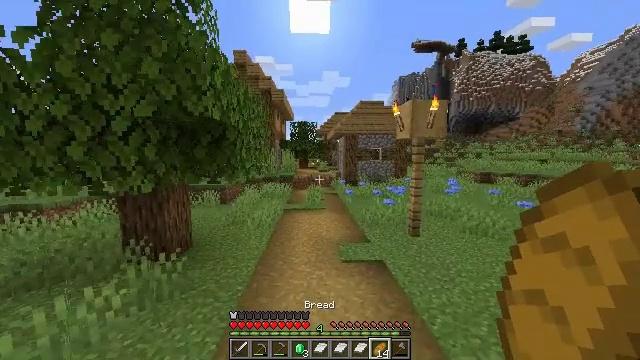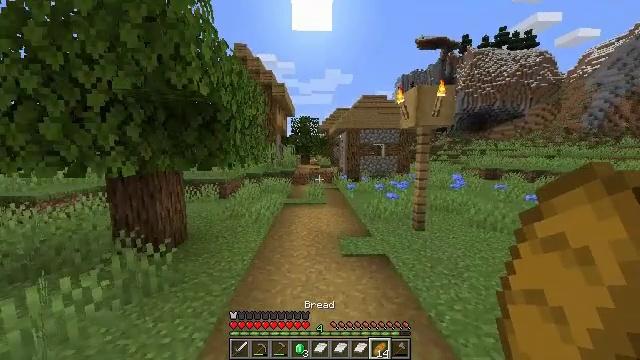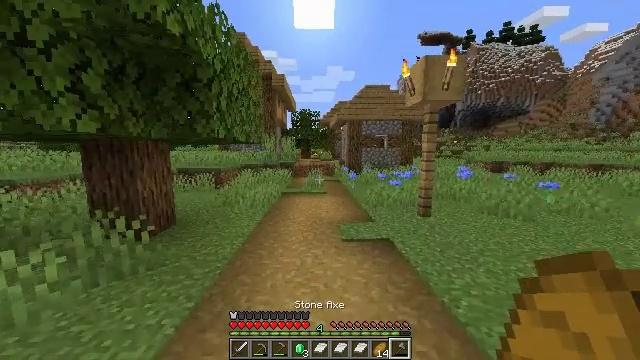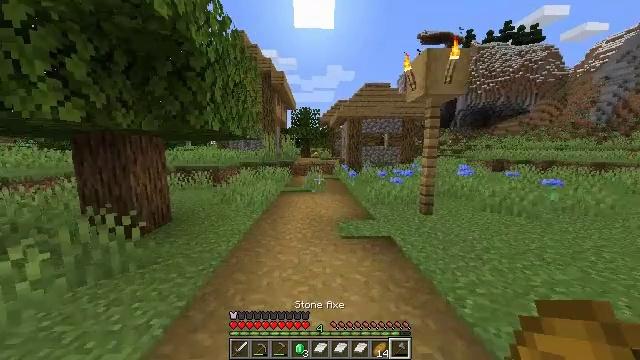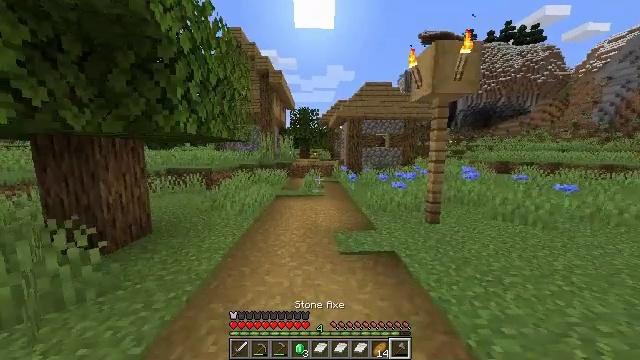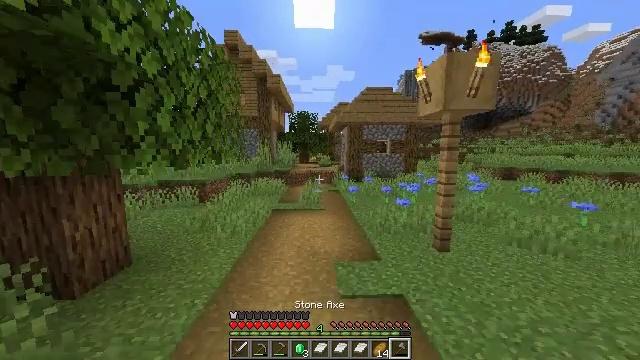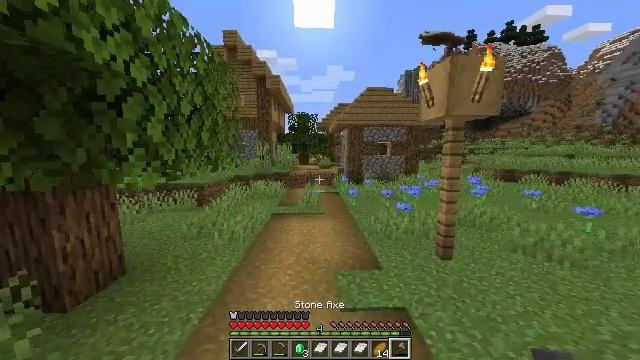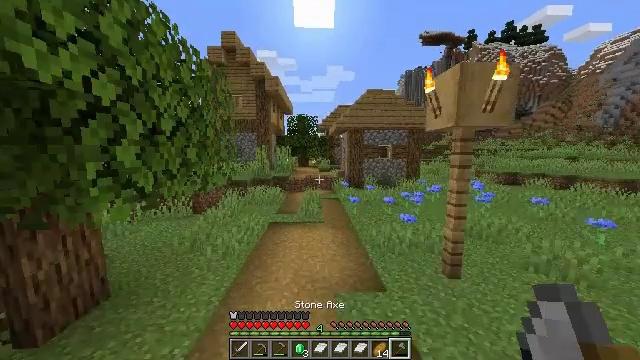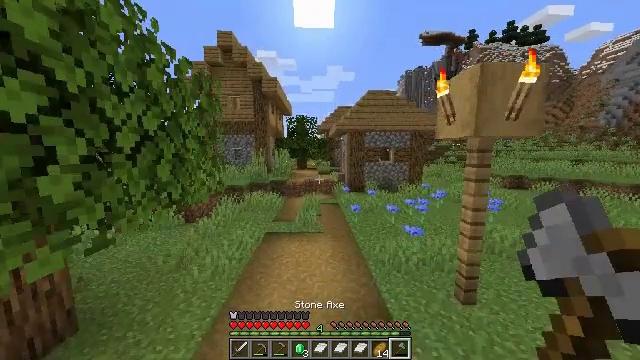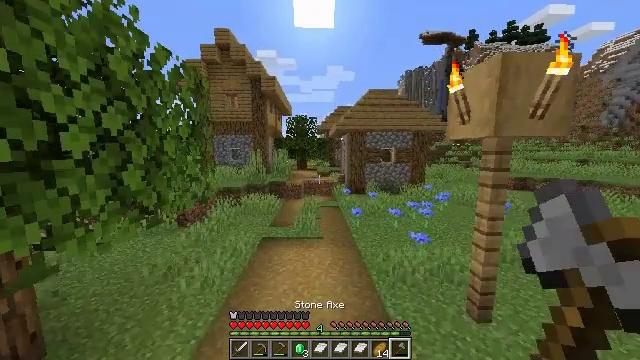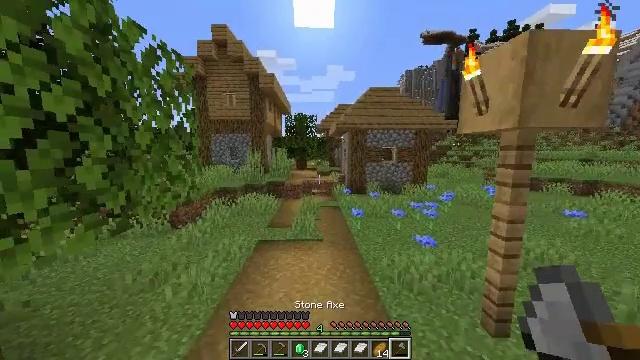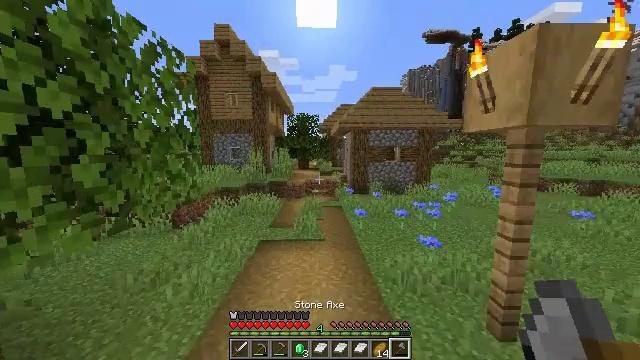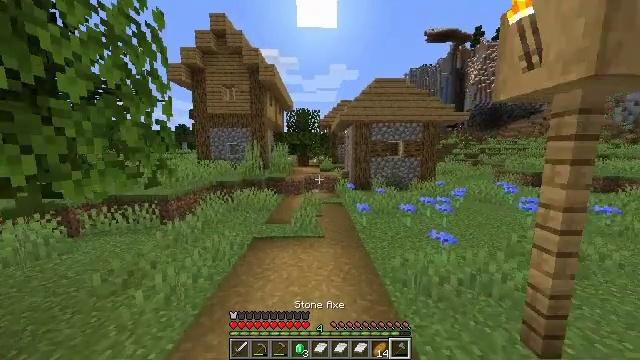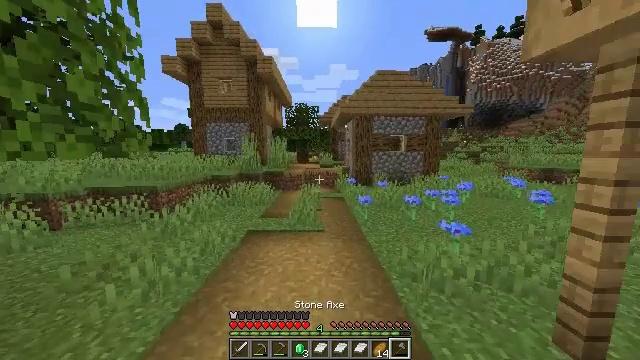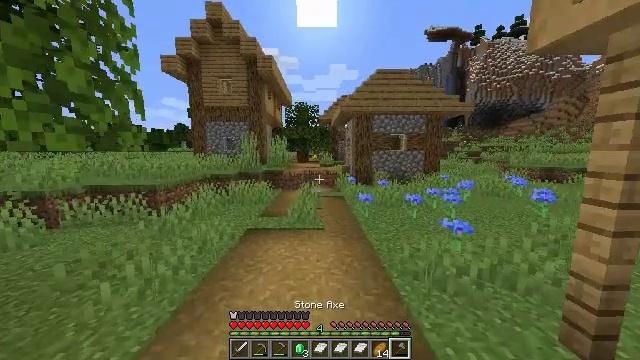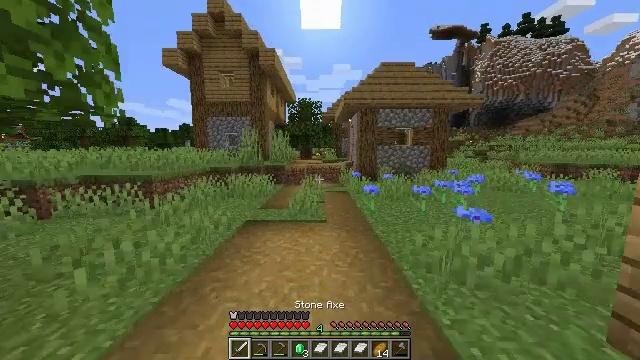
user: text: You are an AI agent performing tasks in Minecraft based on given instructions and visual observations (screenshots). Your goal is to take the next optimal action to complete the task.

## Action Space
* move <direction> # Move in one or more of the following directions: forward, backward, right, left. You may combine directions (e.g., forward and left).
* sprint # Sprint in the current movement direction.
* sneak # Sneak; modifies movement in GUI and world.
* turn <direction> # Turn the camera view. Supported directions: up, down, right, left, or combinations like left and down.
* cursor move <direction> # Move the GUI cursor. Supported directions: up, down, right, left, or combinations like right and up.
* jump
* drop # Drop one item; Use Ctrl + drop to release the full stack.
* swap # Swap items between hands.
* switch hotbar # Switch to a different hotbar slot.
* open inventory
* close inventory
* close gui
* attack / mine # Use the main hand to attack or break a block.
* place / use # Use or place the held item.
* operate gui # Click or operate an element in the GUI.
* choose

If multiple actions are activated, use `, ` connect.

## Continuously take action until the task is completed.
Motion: motion action
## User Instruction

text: Remove the yellow bed.
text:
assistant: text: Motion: move forward, sprint, jump
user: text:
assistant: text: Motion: move forward, sprint, jump
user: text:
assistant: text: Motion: move forward, sprint, jump
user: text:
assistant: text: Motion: move forward, sprint, jump
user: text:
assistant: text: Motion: move forward, sprint, jump
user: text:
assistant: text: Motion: move forward, sprint, jump
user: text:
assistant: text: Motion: move forward, sprint, jump
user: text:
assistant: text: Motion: move forward, sprint, jump
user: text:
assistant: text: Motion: move forward, sprint, jump
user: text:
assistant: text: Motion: move forward, sprint, jump
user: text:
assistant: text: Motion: move forward, sprint
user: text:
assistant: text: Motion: move forward
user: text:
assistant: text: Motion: move forward
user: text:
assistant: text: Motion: move forward
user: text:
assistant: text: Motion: move forward, switch to hotbar 1
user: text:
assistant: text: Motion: move forward, switch to hotbar 1
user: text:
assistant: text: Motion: move forward, switch to hotbar 1
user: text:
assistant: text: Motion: move forward, switch to hotbar 1
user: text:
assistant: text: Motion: move forward
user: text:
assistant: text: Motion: move forward
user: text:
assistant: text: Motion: move forward
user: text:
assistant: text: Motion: move forward, sprint
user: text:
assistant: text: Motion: move forward, sprint
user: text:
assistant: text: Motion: move forward, sprint
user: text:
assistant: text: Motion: move forward, sprint
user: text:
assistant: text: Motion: move forward, sprint
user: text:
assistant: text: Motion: move forward, sprint
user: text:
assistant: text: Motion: move forward, sprint, turn right and down
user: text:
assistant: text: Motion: move forward, sprint, turn right
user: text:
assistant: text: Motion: move forward, sprint